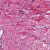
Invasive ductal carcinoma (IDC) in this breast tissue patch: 0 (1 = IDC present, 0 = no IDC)